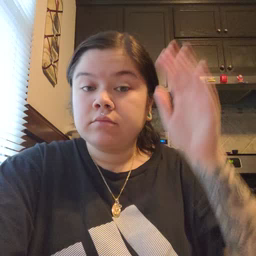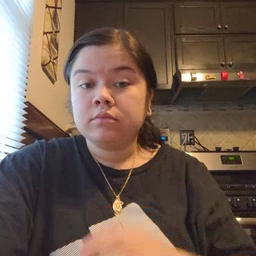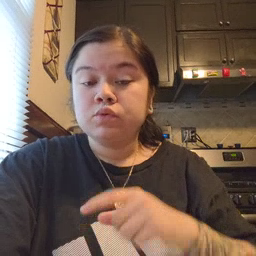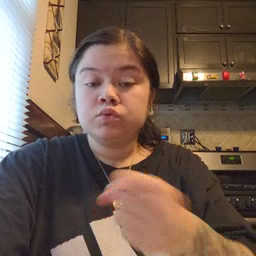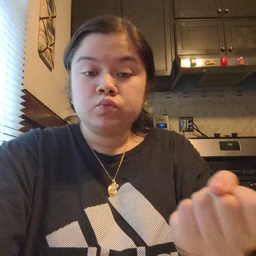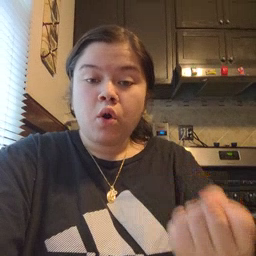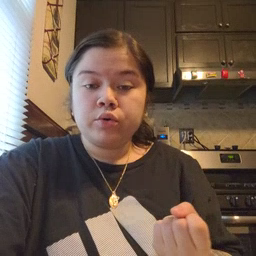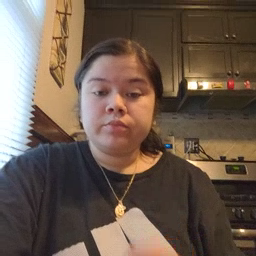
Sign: drawer